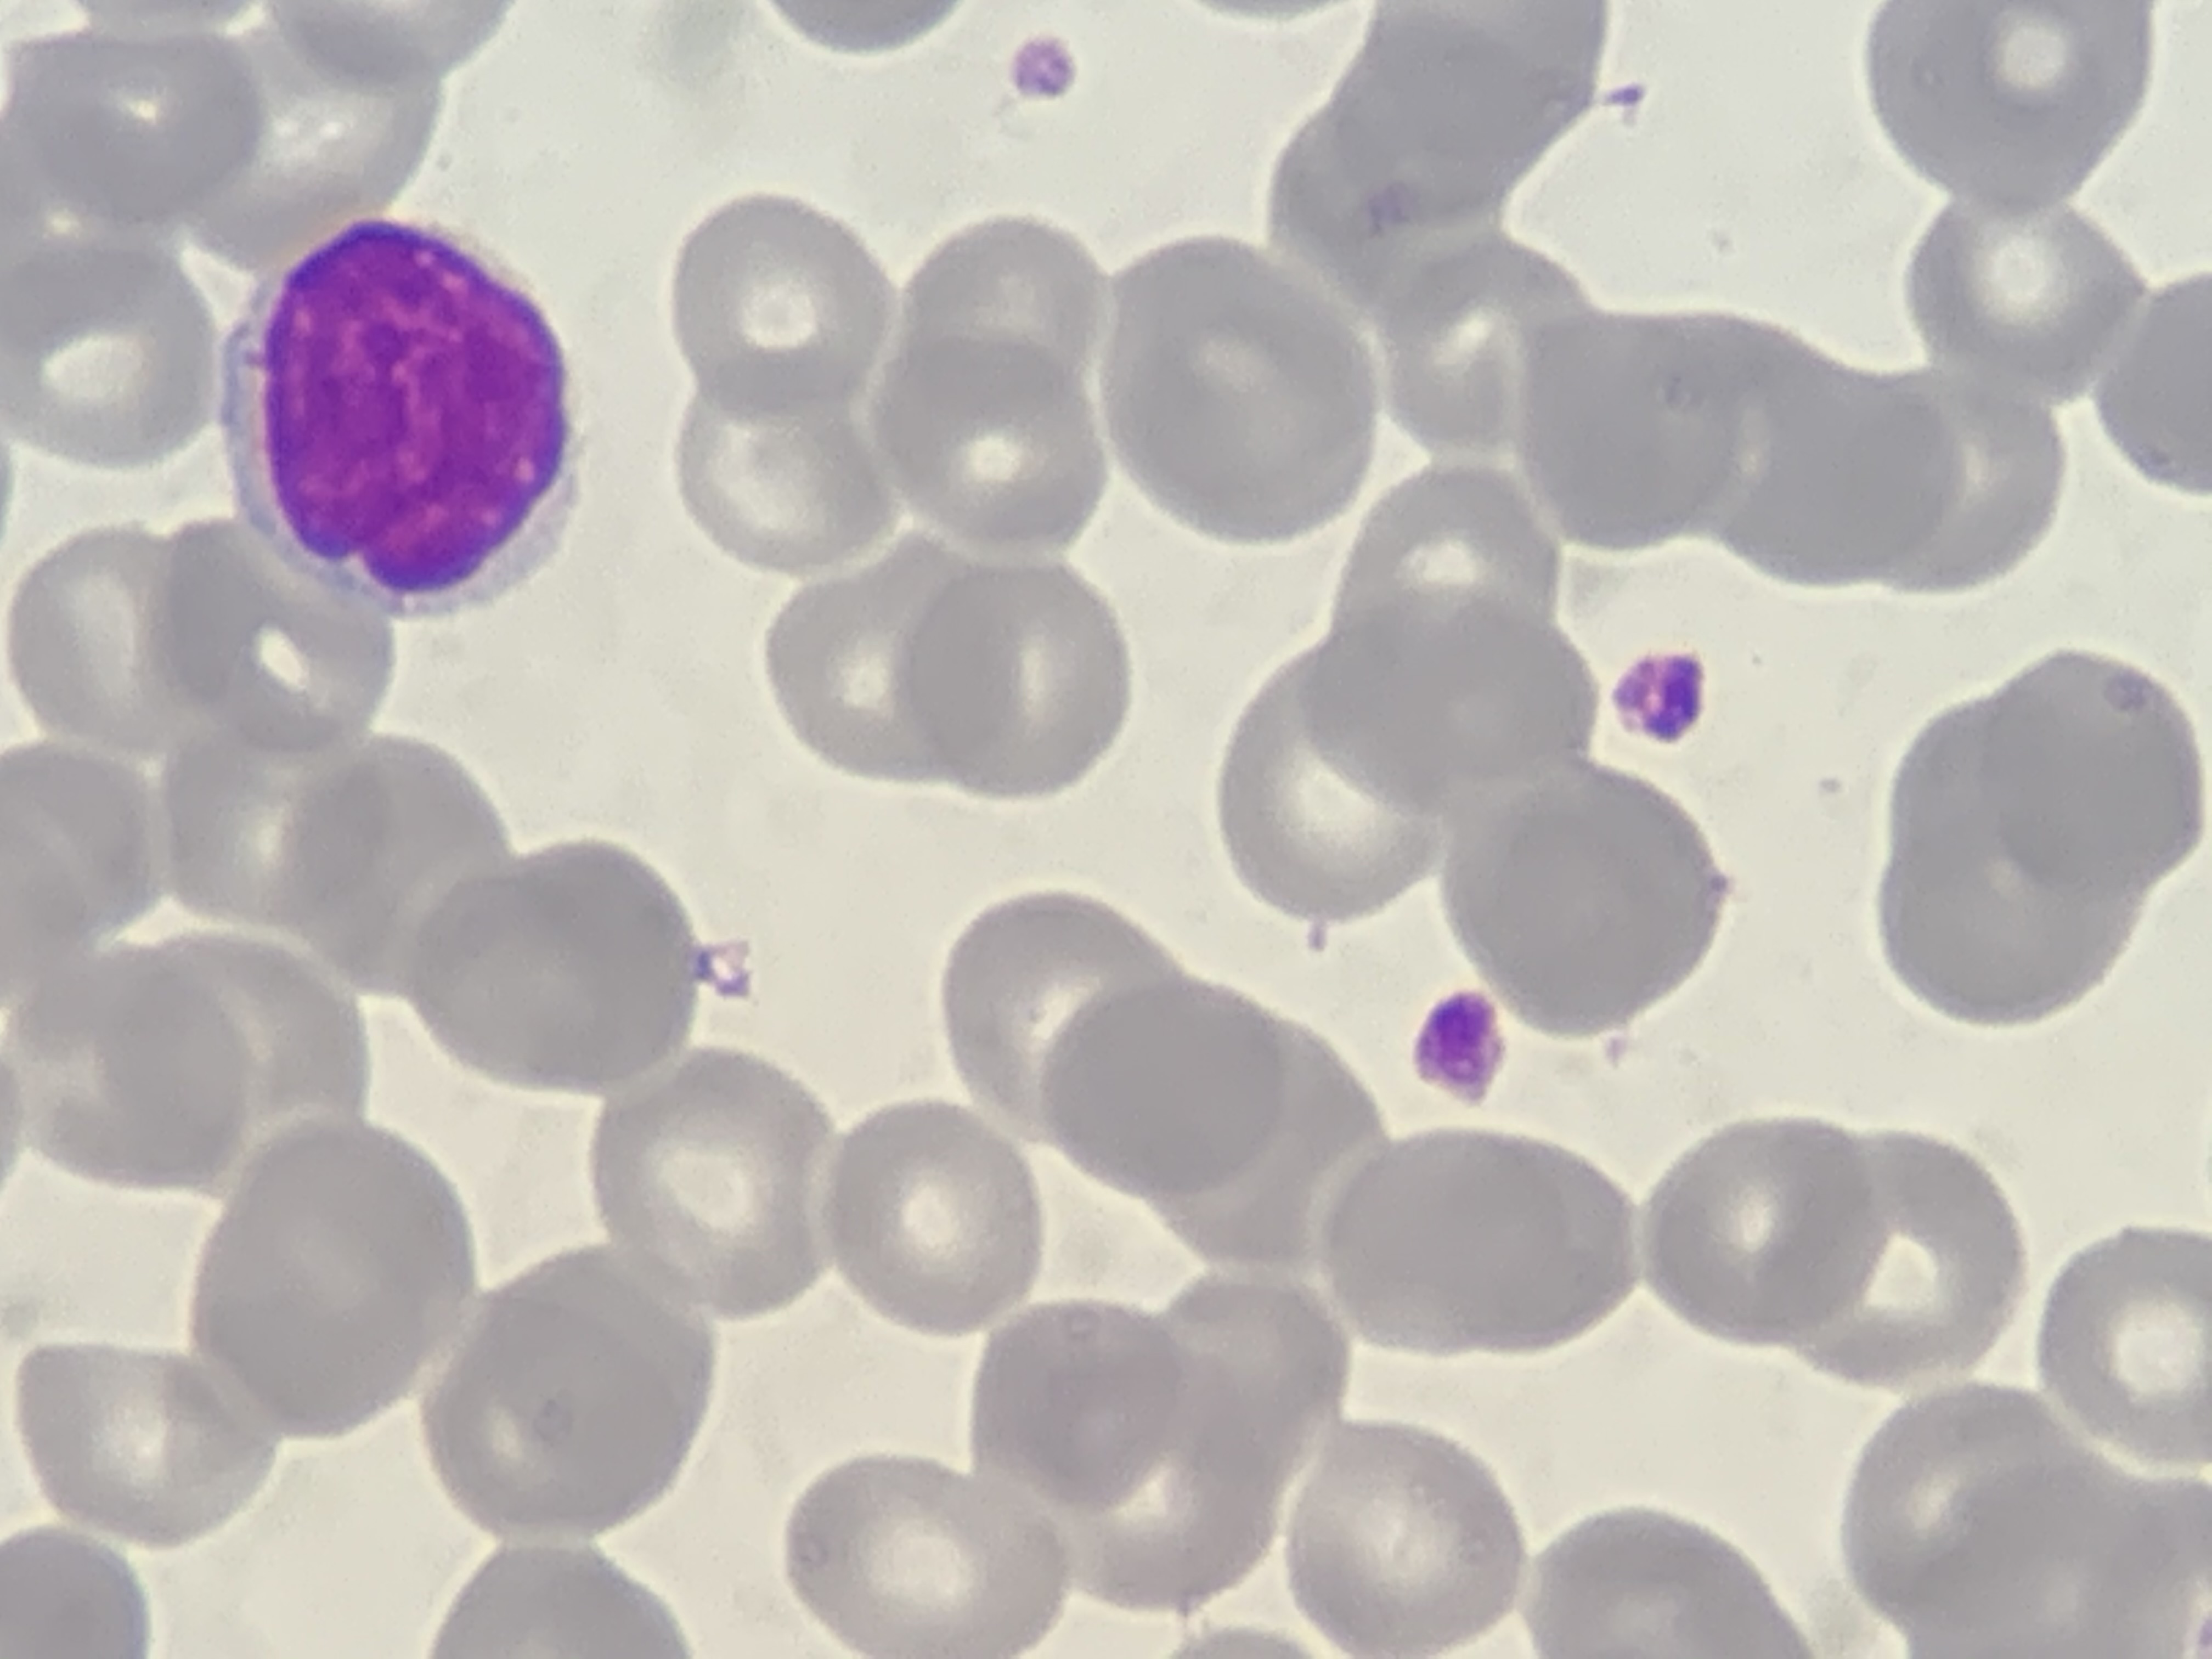
Cell type: LYMPHOCYTES